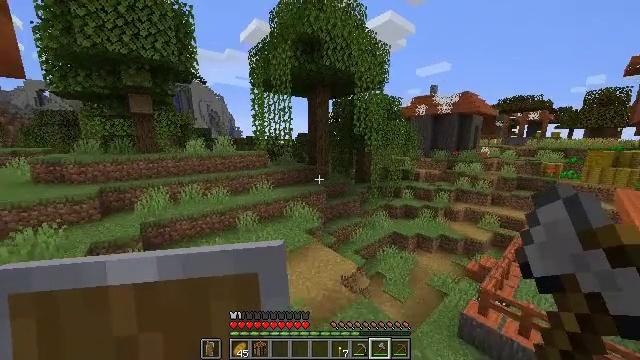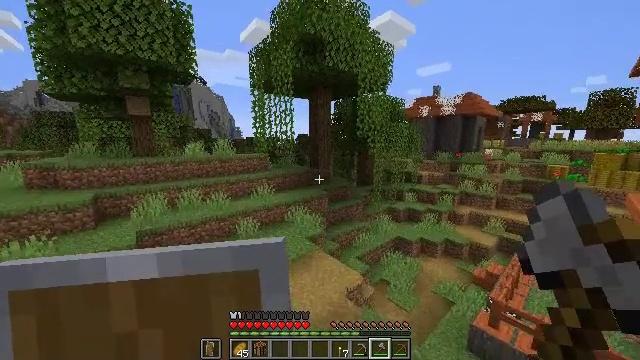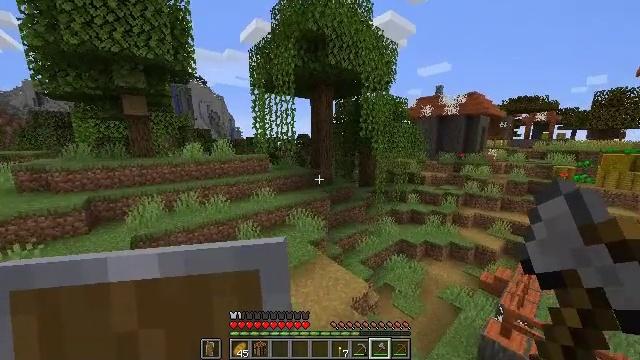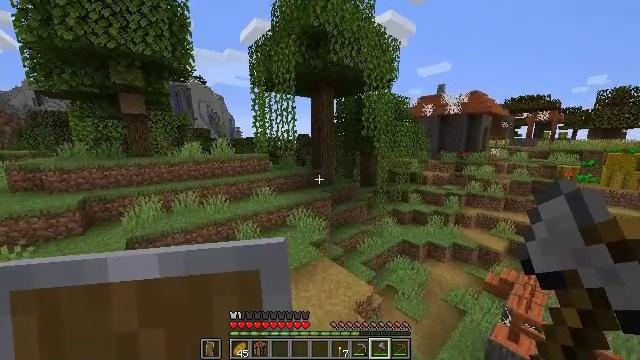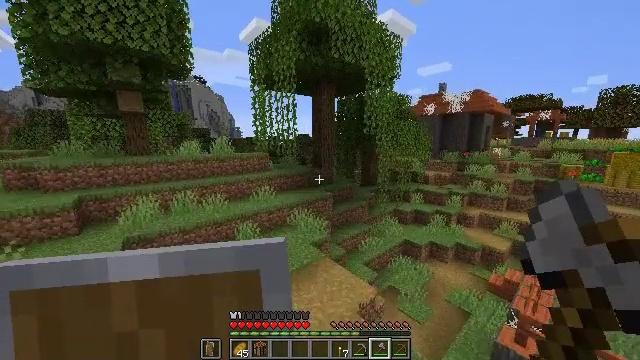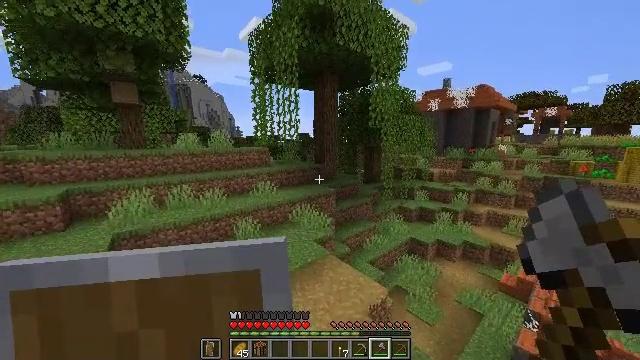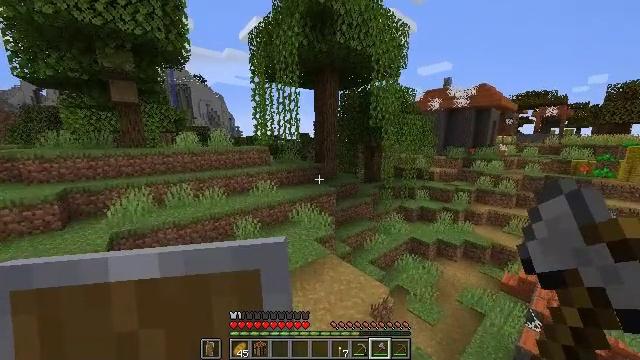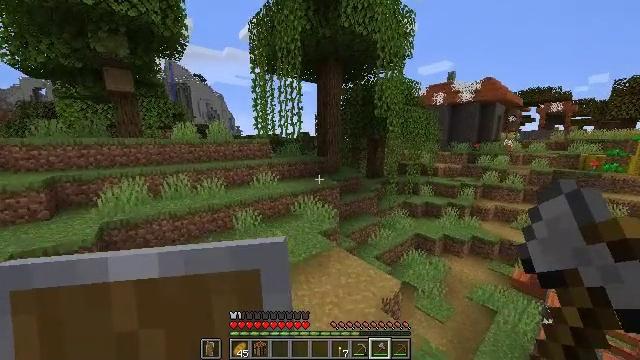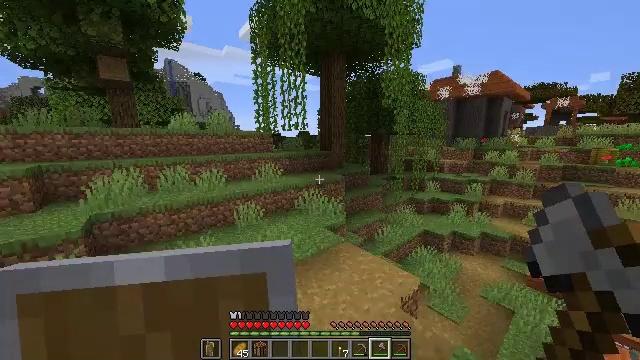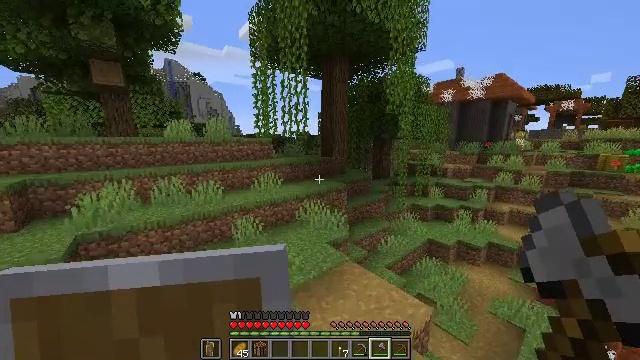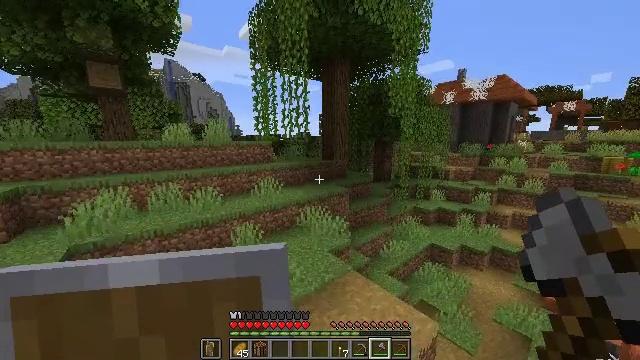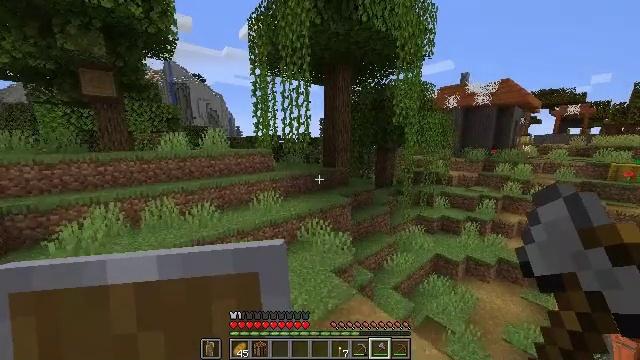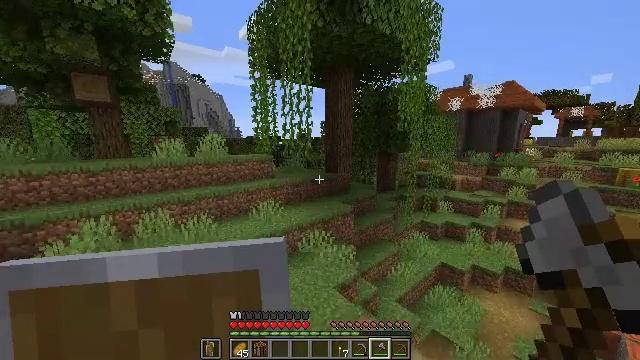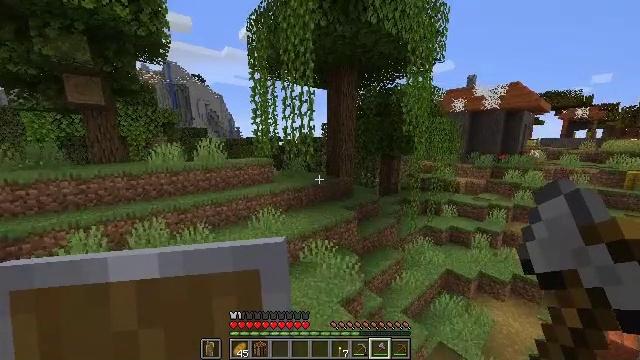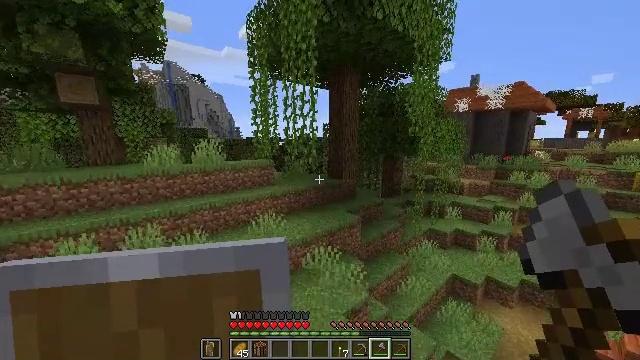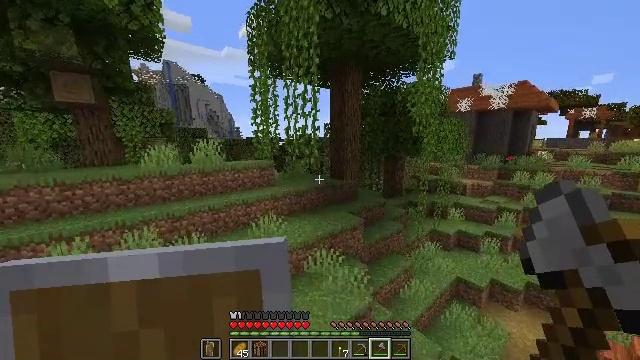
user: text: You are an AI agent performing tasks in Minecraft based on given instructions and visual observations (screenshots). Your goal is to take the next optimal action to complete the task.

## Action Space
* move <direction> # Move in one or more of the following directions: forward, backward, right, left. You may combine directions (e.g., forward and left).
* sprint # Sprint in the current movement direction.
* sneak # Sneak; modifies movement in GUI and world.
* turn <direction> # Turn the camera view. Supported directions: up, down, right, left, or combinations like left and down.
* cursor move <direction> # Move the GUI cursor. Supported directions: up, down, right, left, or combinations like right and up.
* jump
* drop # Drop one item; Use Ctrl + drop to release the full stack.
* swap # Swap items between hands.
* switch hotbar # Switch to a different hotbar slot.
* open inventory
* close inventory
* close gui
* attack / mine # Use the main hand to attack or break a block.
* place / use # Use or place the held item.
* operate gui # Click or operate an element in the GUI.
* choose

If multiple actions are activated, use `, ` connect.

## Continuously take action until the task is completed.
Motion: motion action
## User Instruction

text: Reclaim bookshelf materials.
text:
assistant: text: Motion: move forward, sprint, jump
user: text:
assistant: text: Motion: move forward, sprint, jump
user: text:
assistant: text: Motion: move forward, sprint
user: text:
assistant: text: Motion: move forward and move left, sprint
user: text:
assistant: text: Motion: move forward and move left, sprint
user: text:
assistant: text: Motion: move forward and move left, sprint
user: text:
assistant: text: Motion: move forward and move left, sprint
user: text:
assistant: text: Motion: move forward and move left, sprint, jump
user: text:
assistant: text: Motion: move forward, sprint, jump
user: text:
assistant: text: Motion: move forward, sprint, jump
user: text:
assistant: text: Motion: move forward, sprint, jump
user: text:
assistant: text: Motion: move forward and move left, sprint, jump
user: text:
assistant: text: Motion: move forward and move left, sprint
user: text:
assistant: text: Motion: move forward and move left, sprint
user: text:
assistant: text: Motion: move forward and move left, sprint
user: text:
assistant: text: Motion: move forward and move left, sprint
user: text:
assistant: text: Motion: move forward and move left, sprint
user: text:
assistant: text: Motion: move forward and move left, sprint
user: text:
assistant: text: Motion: move forward and move left, sprint
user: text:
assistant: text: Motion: move forward and move left, sprint
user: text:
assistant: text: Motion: move forward and move left, sprint
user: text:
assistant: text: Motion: move forward, sprint
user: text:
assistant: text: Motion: move forward, sprint, turn right and down
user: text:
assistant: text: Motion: move forward, sprint, turn right and down
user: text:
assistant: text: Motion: move forward, sprint, turn right and down
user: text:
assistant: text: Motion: move forward, sprint
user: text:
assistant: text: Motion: move forward, sprint, turn right
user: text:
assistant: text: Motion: move forward, sprint, turn right
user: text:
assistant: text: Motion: move forward, sprint, turn right
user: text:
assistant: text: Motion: move forward, sprint